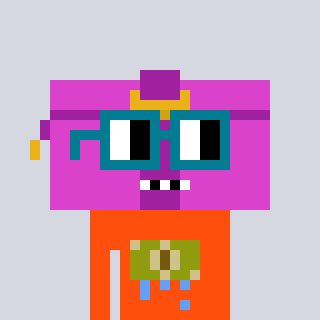
a pixel art character with square dark green glasses, a clutch-shaped head and a orange-colored body on a cool background